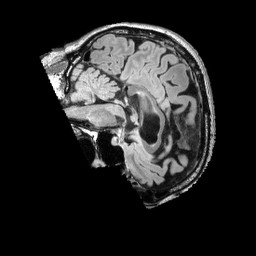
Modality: FLAIR
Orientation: sagittal
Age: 56
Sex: male
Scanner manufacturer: siemens
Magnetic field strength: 3 T
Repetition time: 5 s
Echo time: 0.387 s